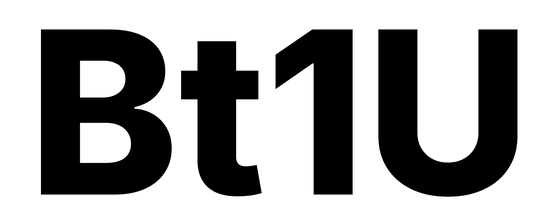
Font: Inter_ExtraBold